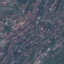
Land use / land cover: Residential